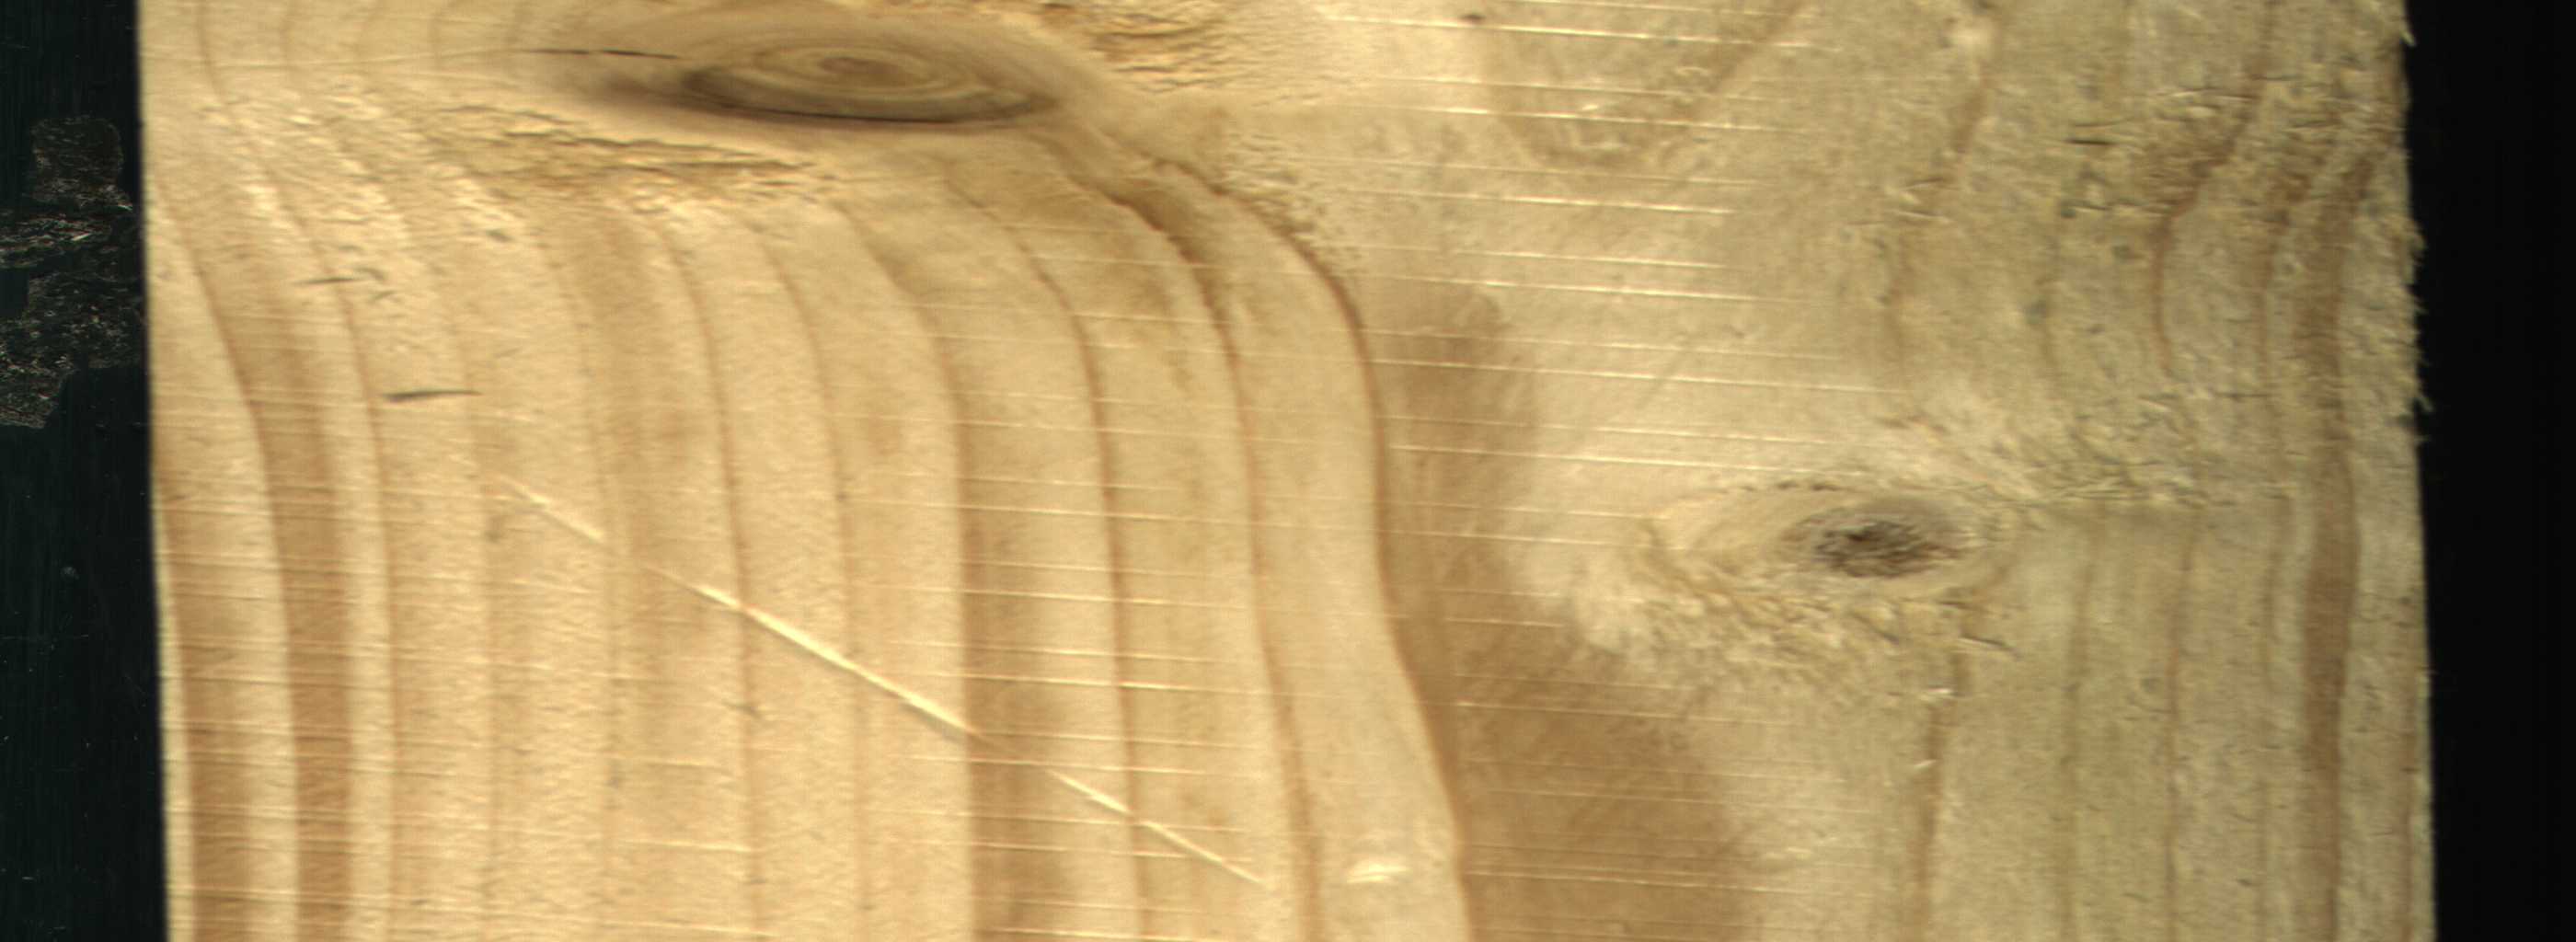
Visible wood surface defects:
Live_Knot
Live_Knot